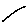
Label: line